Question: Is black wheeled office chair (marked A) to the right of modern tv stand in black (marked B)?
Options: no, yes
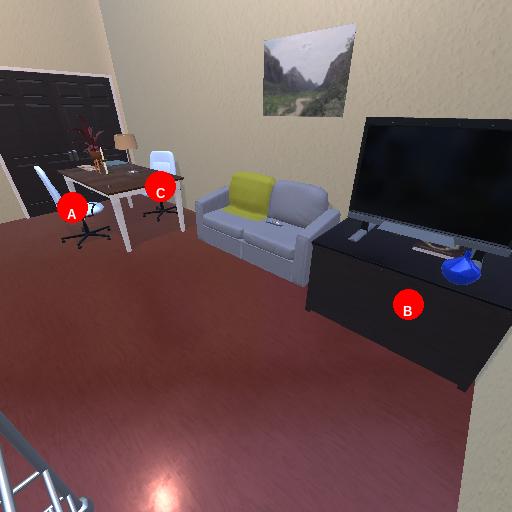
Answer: no